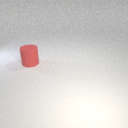
large red rubber cylinder